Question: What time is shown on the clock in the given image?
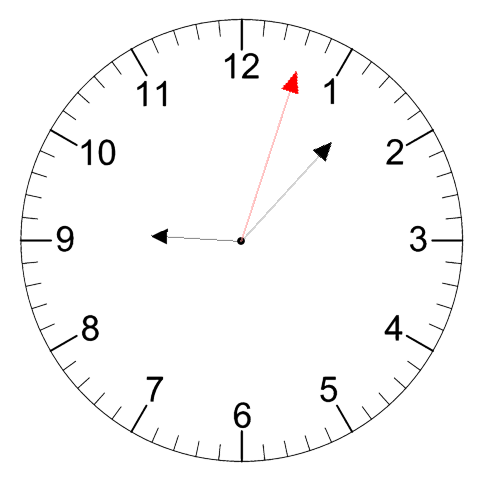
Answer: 09:07:03